The image shows the envelope spectrum of a rolling-element bearing's vibration signal, with the characteristic fault frequencies (BPFO outer race, BPFI inner race, BSF ball, FTF cage) marked as reference lines. Classify the bearing condition as one of: normal, inner_race, outer_race, ball.
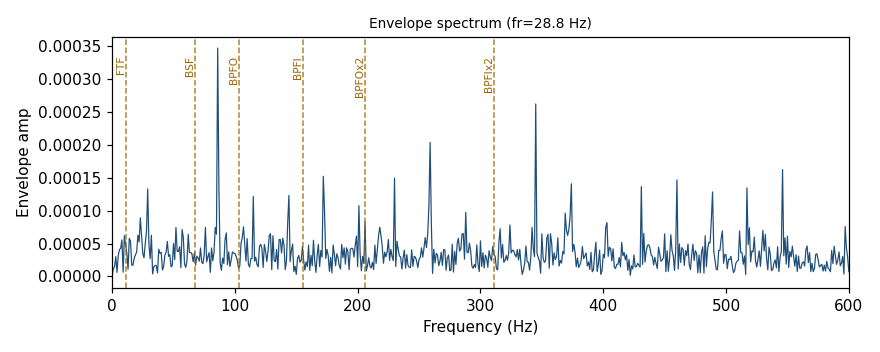
Answer: normal